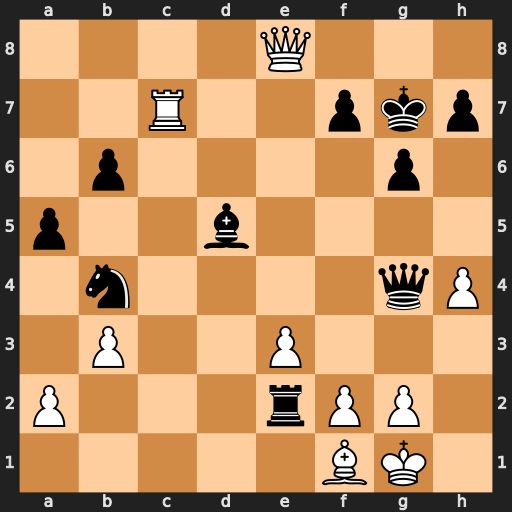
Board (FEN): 4Q3/2R2pkp/1p4p1/p2b4/1n4qP/1P2P3/P3rPP1/5BK1
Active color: w
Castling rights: -
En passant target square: -
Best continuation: Qe5+ Kh6 Qg5+ Qxg5 hxg5+